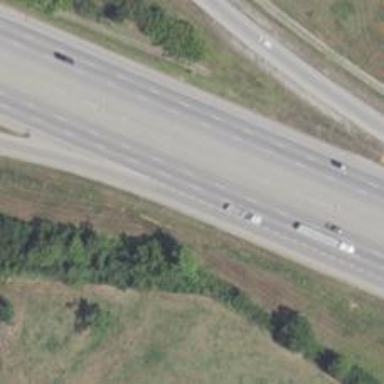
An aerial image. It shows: Asphalt motorway.